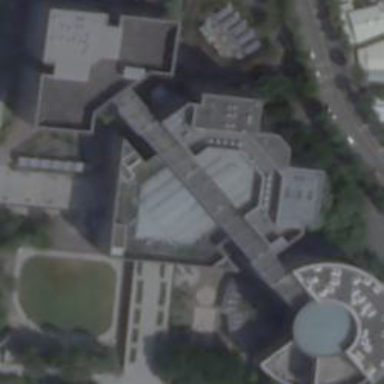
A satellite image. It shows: Public building serving as museum.